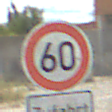
Verkehrszeichen: Geschwindigkeit60
Zusatzzeichen unten: HinweiseAufGefahrenDurchVerbaleAngabe11
Umgebung: Outdoor, Suburban
Tageszeit: Midday
Wetter: PartlyCloudy
Licht: Natural
Jahreszeit: Summer
Kontrast: HighContrast